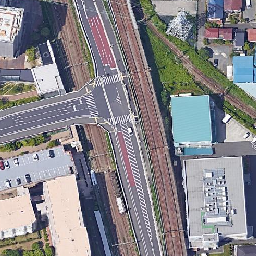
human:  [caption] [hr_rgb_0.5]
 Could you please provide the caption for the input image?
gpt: On one side of the long railway track is a three-way street and on the other side is a blue building.

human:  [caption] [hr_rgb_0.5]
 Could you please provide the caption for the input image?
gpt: On one side of the road is a long train track.

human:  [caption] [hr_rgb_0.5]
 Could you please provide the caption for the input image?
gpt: On one side of the long train track are three directions, and on the other side are blue buildings.

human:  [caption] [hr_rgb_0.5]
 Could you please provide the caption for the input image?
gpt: There is a long railway track on one side of the bifurcation road.

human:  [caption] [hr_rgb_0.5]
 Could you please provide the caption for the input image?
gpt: The blue and gray buildings are next to each other, parked next to the train tracks